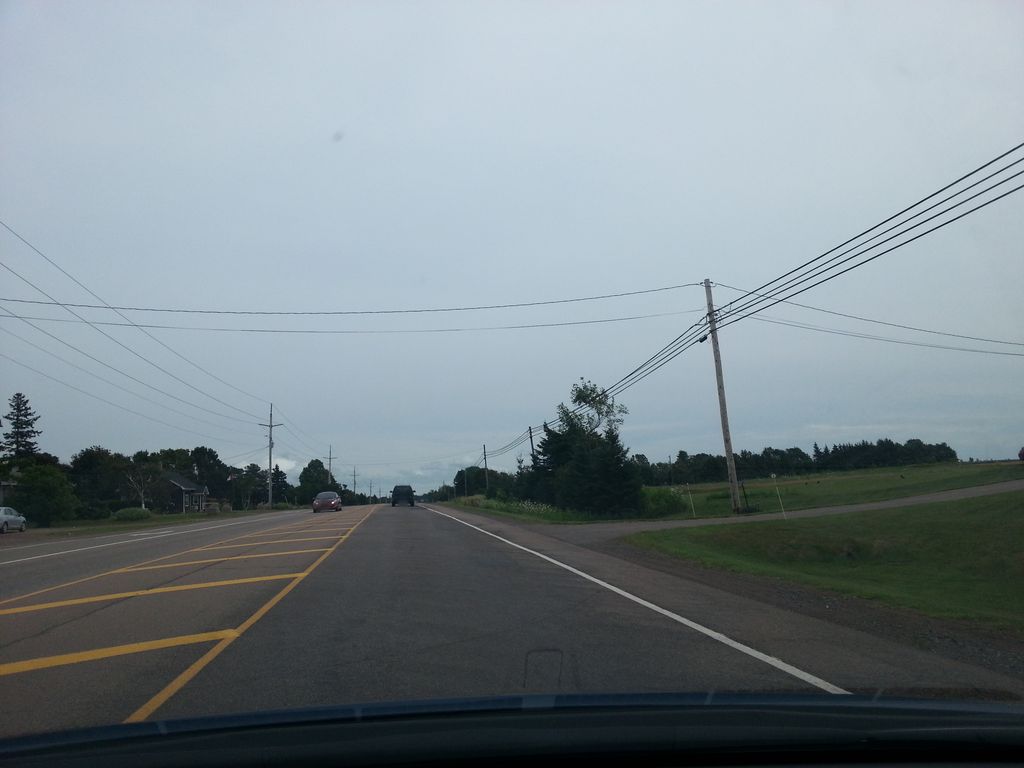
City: charlottetown